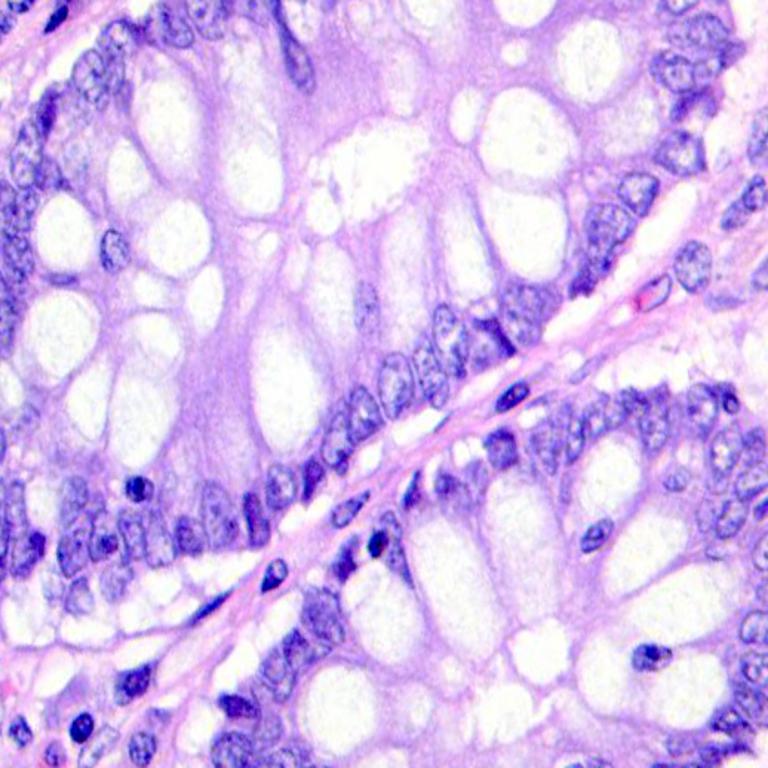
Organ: colon
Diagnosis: benign